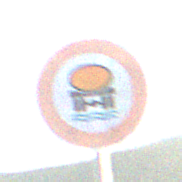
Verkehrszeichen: VerbotFahrzeugeWassergefaehrdenderLadung
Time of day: SunriseSunset
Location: Outdoor (Nature)
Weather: PartlyCloudy
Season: Summer
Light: Natural